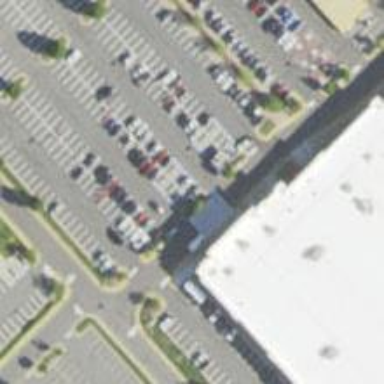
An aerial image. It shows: Parking space is available.